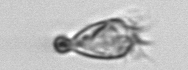
Label: Paratontonia_gracillima